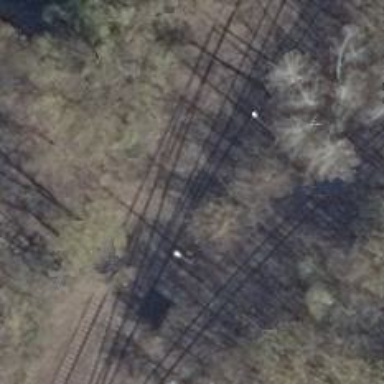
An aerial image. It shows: Railway switch.